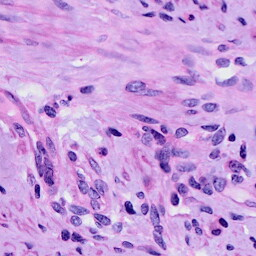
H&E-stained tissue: Cervix